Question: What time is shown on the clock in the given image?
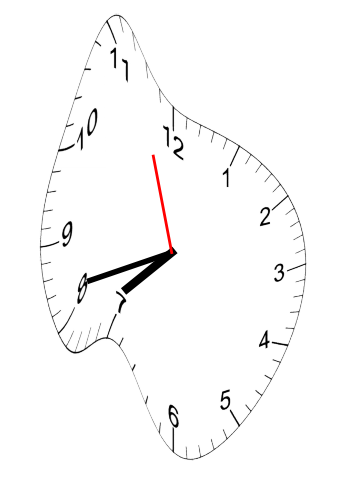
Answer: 07:41:57